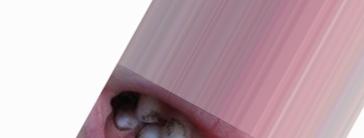
Condition: Tooth Discoloration